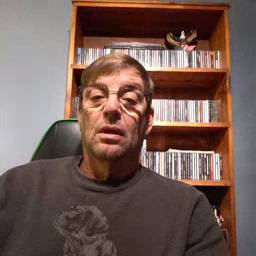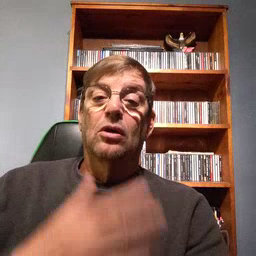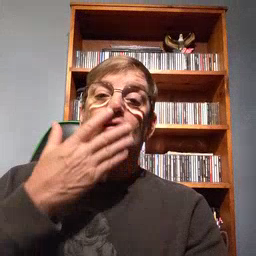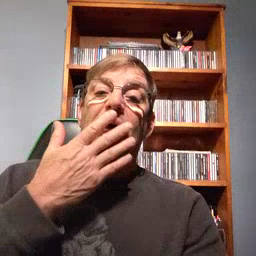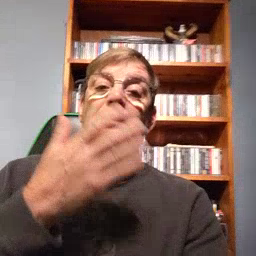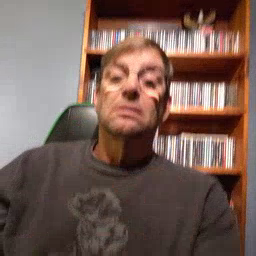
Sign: grass